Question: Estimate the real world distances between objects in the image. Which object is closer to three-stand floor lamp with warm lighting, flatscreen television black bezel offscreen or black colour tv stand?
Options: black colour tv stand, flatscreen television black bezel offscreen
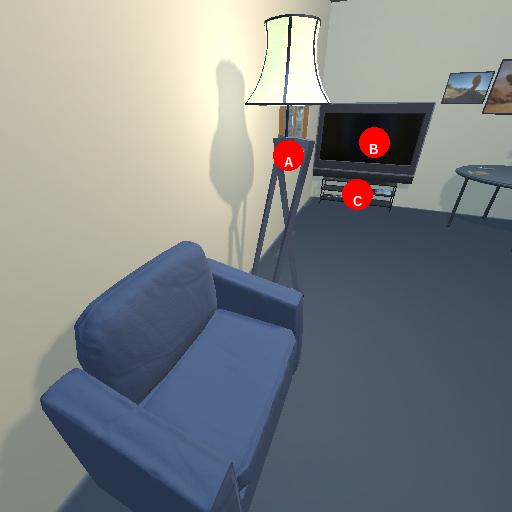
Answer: black colour tv stand